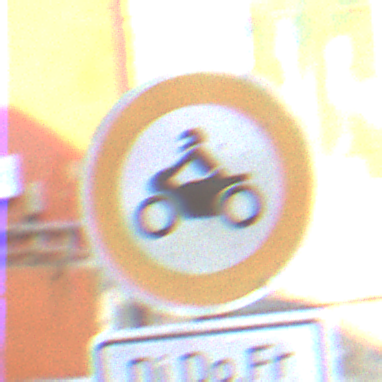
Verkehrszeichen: VerbotKraftraeder
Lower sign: ZeitangabenMitBeschraenkungAufWochentage3
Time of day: MorningAfternoon
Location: Outdoor (Urban)
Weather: Clear
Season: NotSpecified
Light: Natural